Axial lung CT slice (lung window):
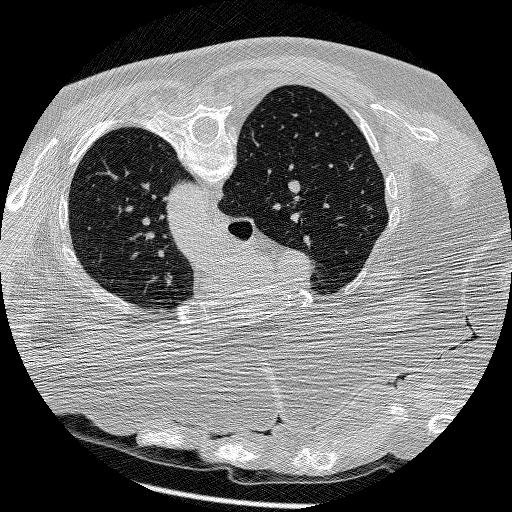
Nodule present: no